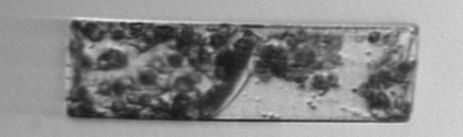
Label: Guinardia_flaccida